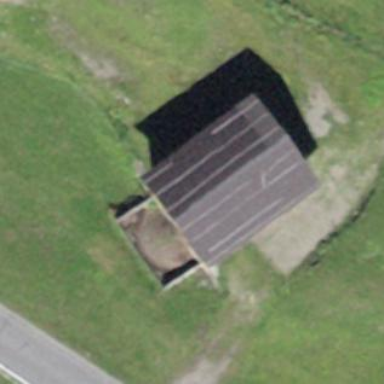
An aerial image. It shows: Building with tiled roof.